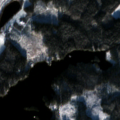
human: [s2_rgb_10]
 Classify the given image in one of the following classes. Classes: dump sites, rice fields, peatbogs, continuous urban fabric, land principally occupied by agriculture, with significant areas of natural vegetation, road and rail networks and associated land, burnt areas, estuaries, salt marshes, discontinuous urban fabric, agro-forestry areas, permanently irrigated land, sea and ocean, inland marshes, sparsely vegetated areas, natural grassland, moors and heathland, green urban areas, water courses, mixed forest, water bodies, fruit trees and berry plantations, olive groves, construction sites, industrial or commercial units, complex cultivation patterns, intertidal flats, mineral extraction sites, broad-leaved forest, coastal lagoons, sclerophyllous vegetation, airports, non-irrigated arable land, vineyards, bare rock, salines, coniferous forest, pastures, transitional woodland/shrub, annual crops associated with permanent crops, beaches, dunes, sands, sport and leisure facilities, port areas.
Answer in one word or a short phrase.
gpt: land principally occupied by agriculture, with significant areas of natural vegetation, coniferous forest, mixed forest, water bodies